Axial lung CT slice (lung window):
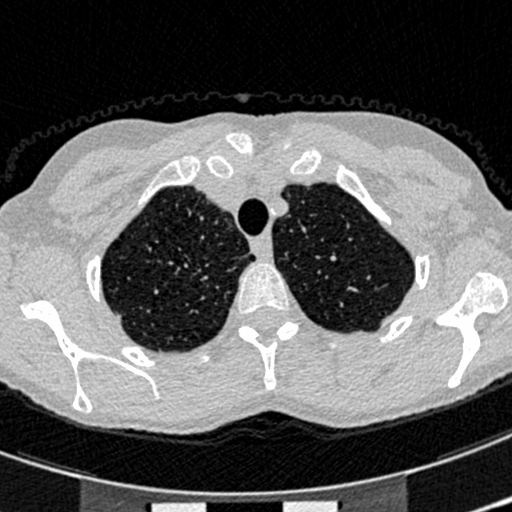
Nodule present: no